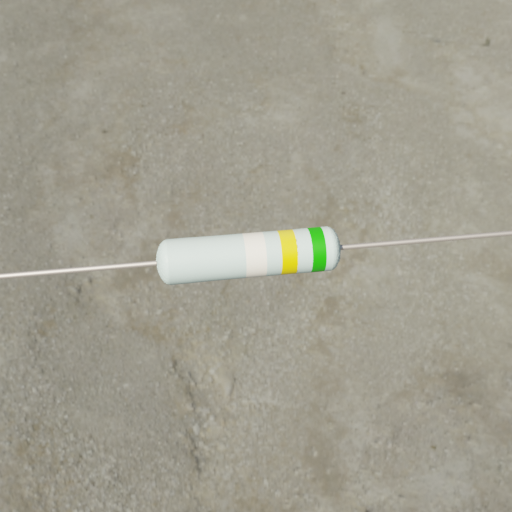
Resistor colour bands (in order): white, yellow, green